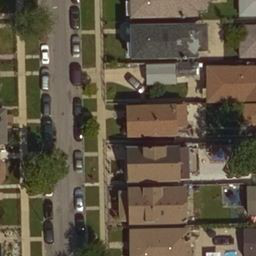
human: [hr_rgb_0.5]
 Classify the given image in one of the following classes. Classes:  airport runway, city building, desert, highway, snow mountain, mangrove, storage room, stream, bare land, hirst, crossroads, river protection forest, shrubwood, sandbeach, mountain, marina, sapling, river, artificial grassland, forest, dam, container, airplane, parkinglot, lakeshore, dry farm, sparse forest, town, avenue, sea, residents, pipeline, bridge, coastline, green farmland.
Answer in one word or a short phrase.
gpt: residents